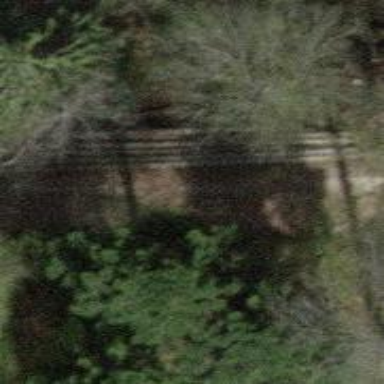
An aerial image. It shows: Track with fine gravel surface of grade2 quality.